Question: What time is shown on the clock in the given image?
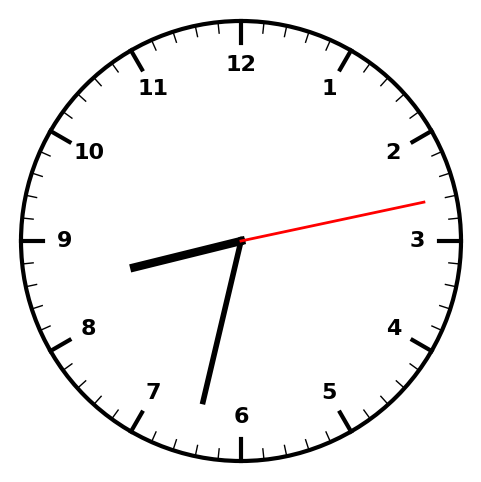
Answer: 08:32:13